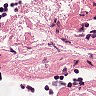
Metastatic tissue present: no